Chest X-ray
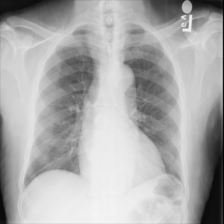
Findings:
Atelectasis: negative
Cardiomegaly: negative
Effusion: negative
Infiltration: negative
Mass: negative
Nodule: negative
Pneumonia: negative
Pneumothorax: negative
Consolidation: negative
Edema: negative
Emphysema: negative
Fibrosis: negative
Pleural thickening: negative
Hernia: negative